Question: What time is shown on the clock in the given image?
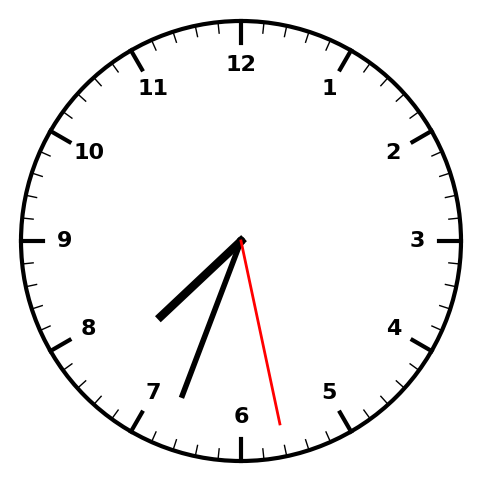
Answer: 07:33:28